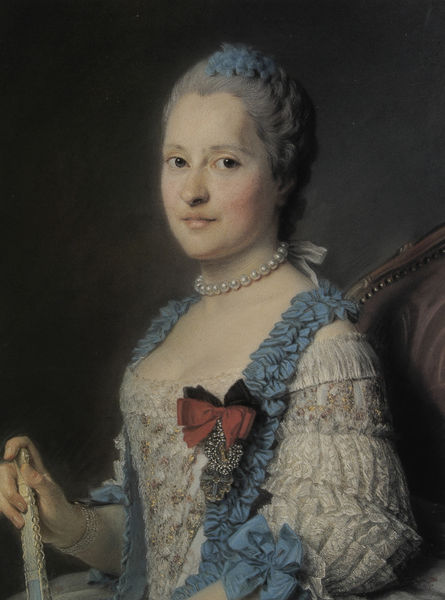
Titel: Marie-Joséphe de Saxe
Künstler: Maurice Quentin de La Tour
Standort: Paris
Institution: Musée du Louvre
Schlagwörter: blau, dunkel, gemälde, hand, haut, kopf, schatten, weiß, sitzen, braun, brust, busen, decolte, finger, frau, frisur, grau, haar, hell, holz, kleid, licht, mund, nase, orange, schmuck, schwarz, stirn, stuhl, blick, dame, rot, fächer, schleife, jung, arme, augen, barock, blass, falten, gesicht, haarschmuck, mensch, silber, spitze, hals, portrait, porträt, rückenlehne, auge, haare, kostüm, pose, sessel, sitzend, adel, person, schleifen, brosche, dekolletee, dekoltee, kinn, lippen, locken, madame, perle, perlen, prinzessin, puder, renaissance, rokoko, rouge, schminke, schultern, seide, helldunkel, perücke, schärpe, lächeln, brüste, wangen, lehne, sitz, mieder, stab, backen, kette, haarband, bordüre, polster, zopf, büste, glanz, pupillen, rüschen, nägel, perlenkette, dekolleté, halskette, fecher, lehnstuhl, kreuz, links, orden, posieren, armband, augenkontakt, bäckchen, korsett, dekolltee, adlige, blickkontakt, königin, chiaroscuro, scheife, schleif, herzogin, polsternägel, rote schleife, kleit, de la tour, schwarze schleife, gesicht augen blick, freifrau, rousche, borsche